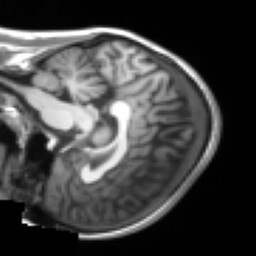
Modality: T1w
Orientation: sagittal